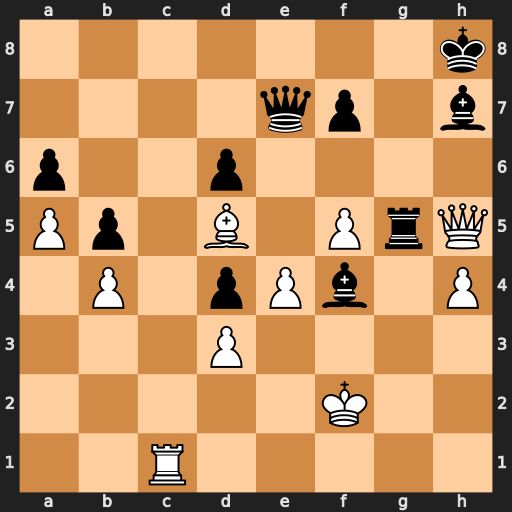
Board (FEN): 7k/4qp1b/p2p4/Pp1B1PrQ/1P1pPb1P/3P4/5K2/2R5
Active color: w
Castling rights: -
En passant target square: -
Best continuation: Rc8+ Rg8 Rxg8+ Kxg8 Qg4+ Kh8 Qxf4